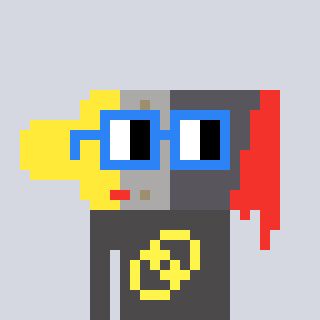
a pixel art character with square blue glasses, a paintbrush-shaped head and a grayscale-colored body on a cool background